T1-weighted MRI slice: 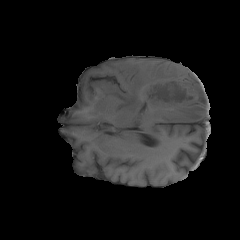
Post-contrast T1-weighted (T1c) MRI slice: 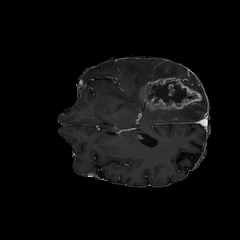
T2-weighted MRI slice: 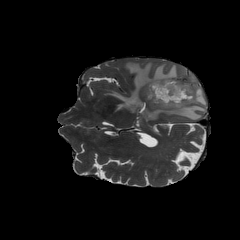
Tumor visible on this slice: yes